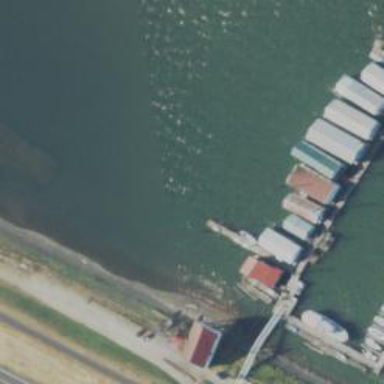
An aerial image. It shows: Man-made pier.